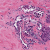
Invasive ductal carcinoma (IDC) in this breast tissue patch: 0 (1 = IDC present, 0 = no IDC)